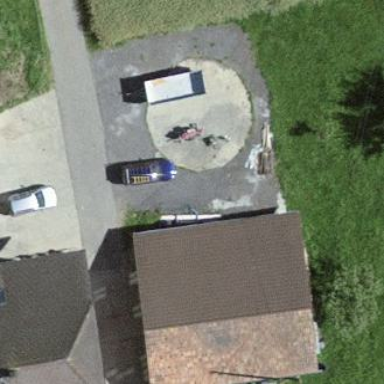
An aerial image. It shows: Shed.